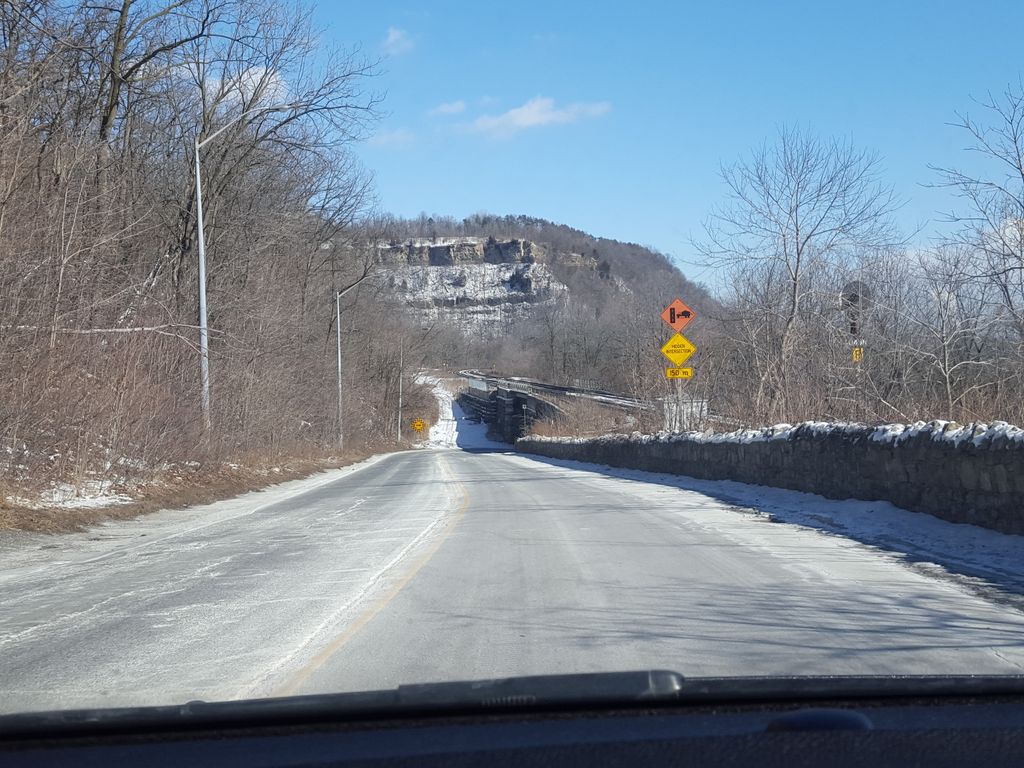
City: hamilton